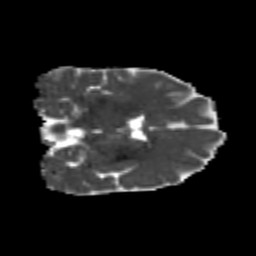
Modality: MD
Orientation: coronal
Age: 24
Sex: female
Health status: healthy
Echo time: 0.074 s